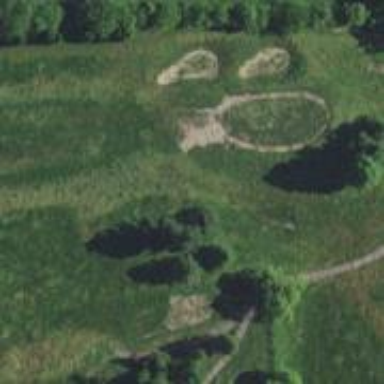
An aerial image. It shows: Golf hole.